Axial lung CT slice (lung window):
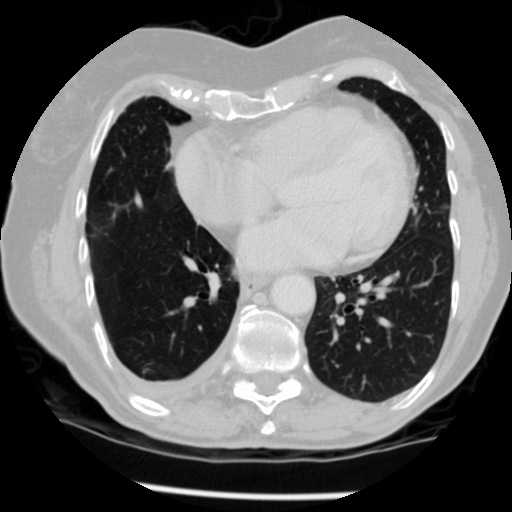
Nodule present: no